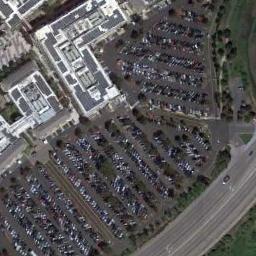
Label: parking_lot